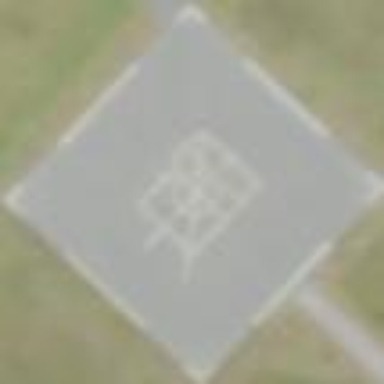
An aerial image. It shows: Image of helipad at airport.